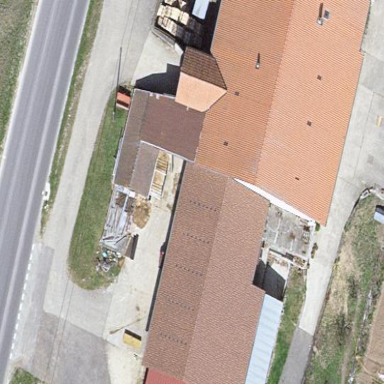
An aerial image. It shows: Farm building.